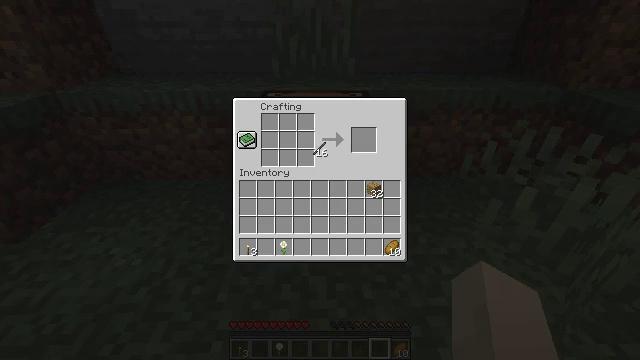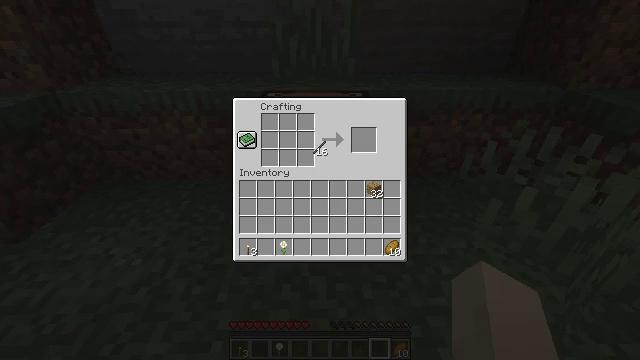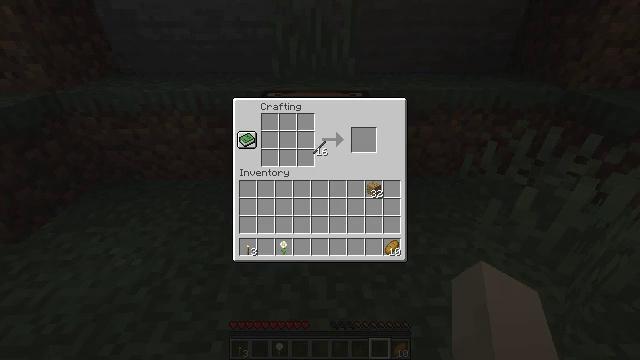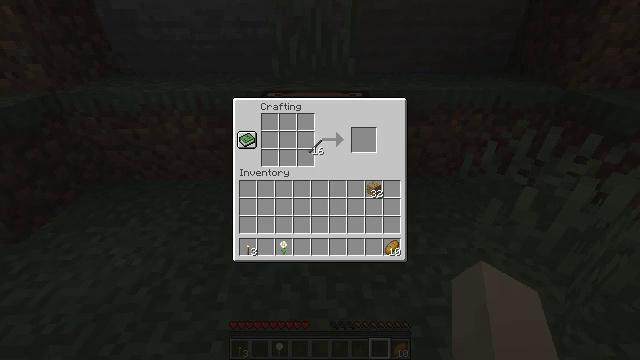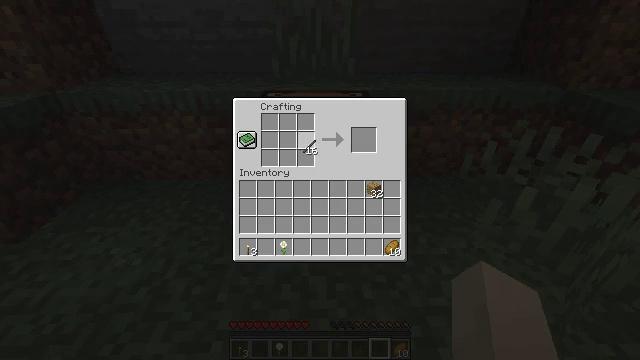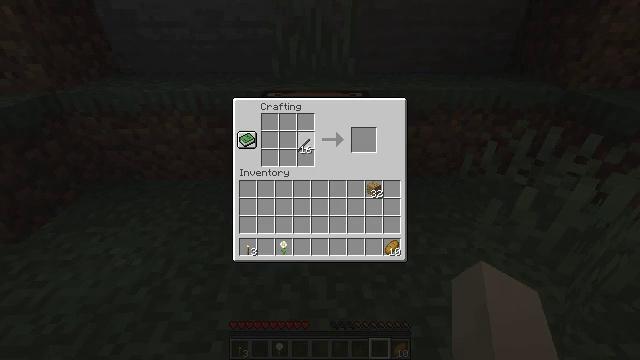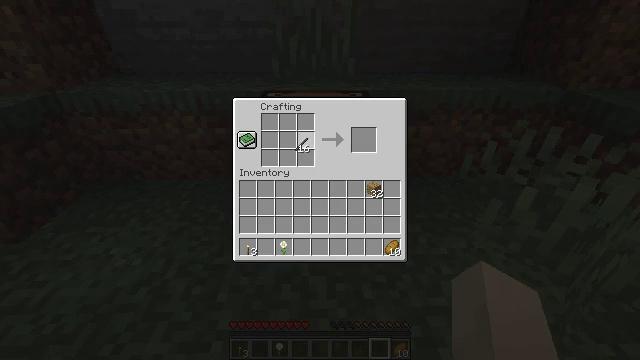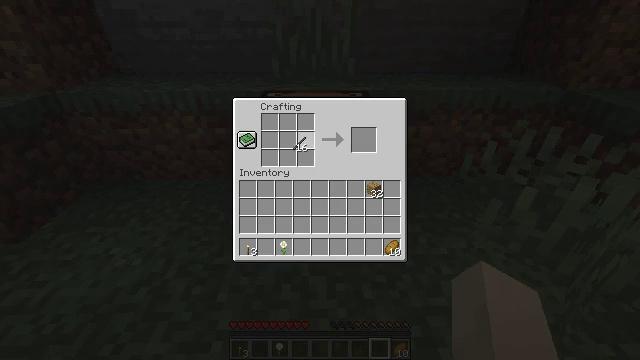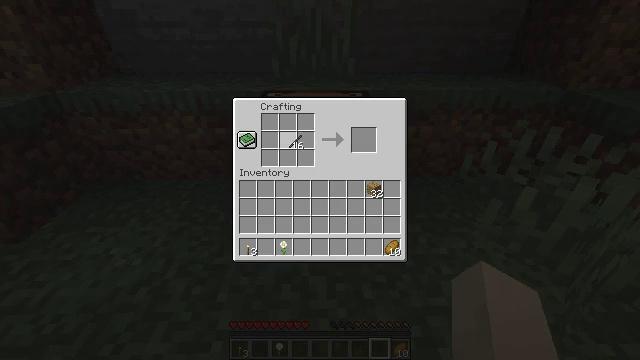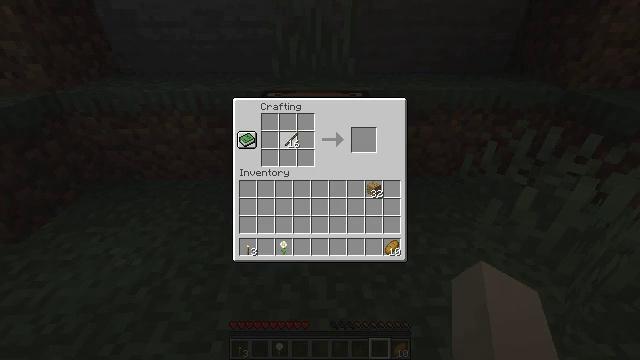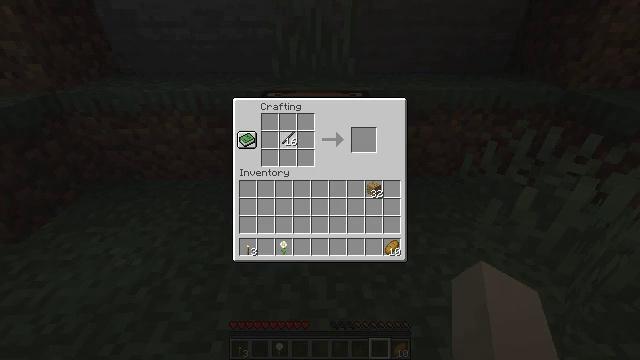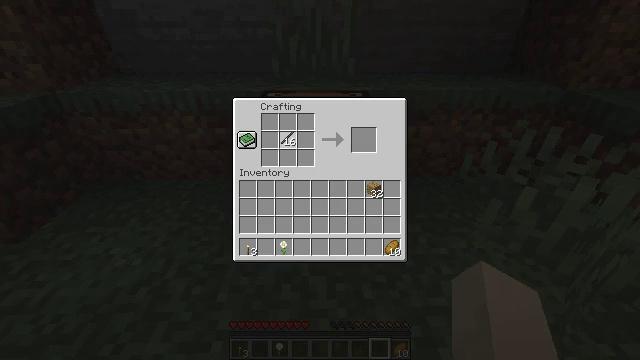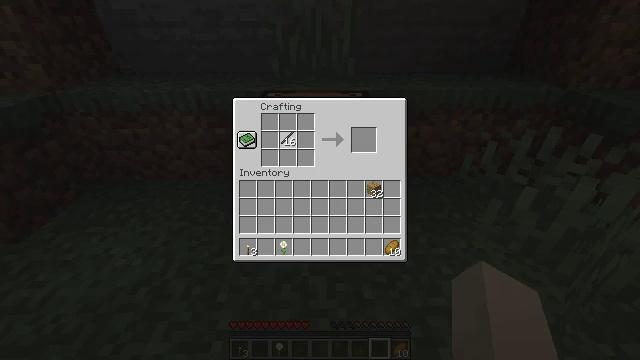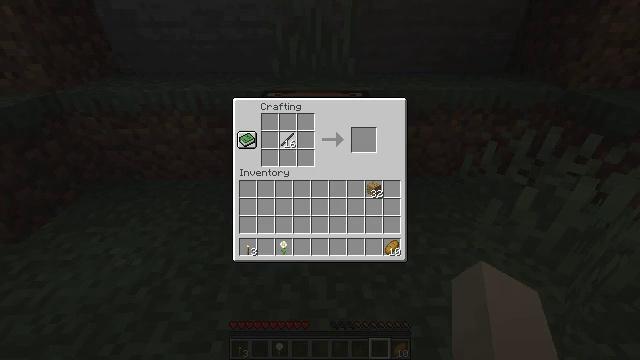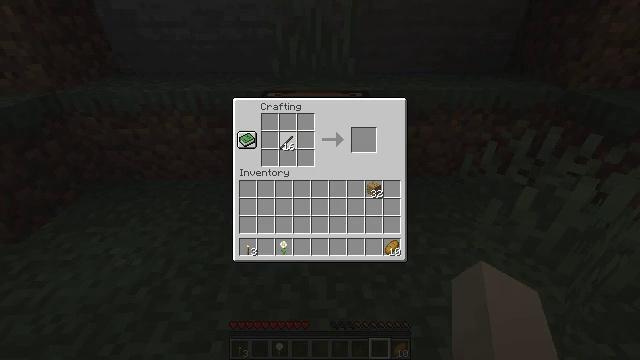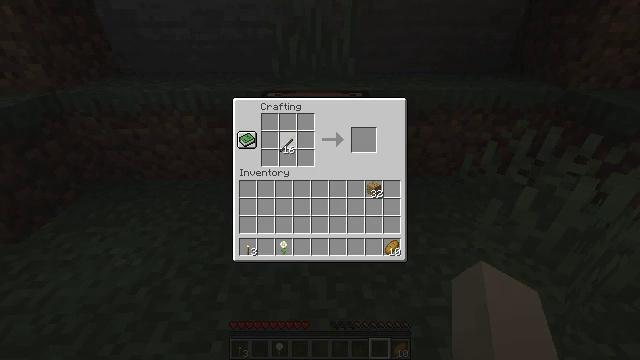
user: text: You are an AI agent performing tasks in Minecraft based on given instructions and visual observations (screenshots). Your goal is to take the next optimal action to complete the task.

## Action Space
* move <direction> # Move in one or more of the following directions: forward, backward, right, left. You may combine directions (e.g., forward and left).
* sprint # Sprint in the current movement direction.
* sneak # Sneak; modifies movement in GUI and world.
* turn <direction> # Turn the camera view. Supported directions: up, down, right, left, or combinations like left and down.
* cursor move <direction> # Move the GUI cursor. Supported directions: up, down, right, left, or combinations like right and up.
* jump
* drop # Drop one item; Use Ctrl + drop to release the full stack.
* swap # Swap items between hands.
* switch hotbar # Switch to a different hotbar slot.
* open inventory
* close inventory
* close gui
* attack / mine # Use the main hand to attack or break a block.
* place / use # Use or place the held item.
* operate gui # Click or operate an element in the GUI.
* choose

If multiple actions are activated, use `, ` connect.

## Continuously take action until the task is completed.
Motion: motion action
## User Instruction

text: Use two sticks and three wooden planks to craft a wooden pickaxe.
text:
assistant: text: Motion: no_op
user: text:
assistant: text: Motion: no_op
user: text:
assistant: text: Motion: no_op
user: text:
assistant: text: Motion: no_op
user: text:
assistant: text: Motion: no_op
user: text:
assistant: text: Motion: no_op
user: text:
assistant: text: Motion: no_op
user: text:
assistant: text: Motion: no_op
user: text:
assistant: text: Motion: no_op
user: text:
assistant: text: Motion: no_op
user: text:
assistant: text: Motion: no_op
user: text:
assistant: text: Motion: choose
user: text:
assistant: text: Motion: choose
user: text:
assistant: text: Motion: choose
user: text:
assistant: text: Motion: choose
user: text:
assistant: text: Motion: choose
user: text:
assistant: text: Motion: choose
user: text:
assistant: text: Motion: choose
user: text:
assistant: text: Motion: no_op
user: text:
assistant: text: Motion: cursor move down
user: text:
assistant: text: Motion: cursor move right and down
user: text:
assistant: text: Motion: cursor move right and down
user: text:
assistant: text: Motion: no_op
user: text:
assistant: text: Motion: no_op
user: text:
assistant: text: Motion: no_op
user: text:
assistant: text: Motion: operate gui
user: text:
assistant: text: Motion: operate gui
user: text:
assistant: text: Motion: operate gui
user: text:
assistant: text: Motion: no_op
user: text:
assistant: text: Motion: no_op